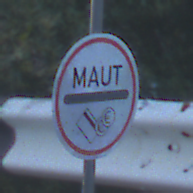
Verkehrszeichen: MautflichtigeStrecke
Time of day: SunriseSunset
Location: Outdoor (RoadRail)
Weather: Clear
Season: NotSpecified
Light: Natural